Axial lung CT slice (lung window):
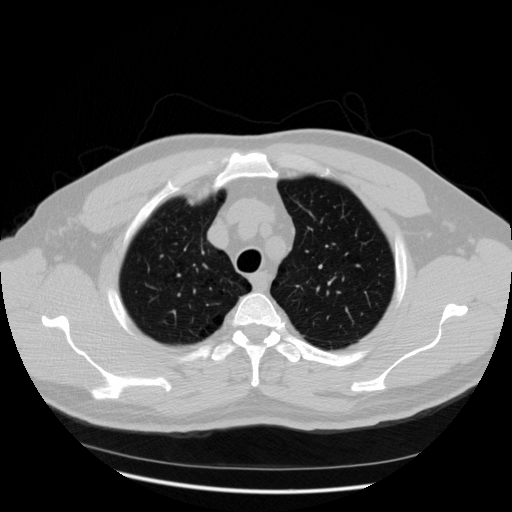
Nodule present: no